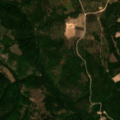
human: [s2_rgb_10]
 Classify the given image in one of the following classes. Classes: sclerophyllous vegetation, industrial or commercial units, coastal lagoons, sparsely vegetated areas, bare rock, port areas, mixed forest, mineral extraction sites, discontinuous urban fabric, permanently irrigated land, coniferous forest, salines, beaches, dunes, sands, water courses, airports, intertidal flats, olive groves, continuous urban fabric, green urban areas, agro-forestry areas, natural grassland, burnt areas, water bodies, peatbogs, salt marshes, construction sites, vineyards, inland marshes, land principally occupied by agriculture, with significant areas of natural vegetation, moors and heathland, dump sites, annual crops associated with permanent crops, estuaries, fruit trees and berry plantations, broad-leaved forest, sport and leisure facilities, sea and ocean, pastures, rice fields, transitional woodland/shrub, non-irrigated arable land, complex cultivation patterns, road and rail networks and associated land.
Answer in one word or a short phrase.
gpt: complex cultivation patterns, land principally occupied by agriculture, with significant areas of natural vegetation, broad-leaved forest